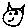
Label: cat